Aerial crown-view tile of a tropical tree (Barro Colorado Island, Panama), acquired 20250715:
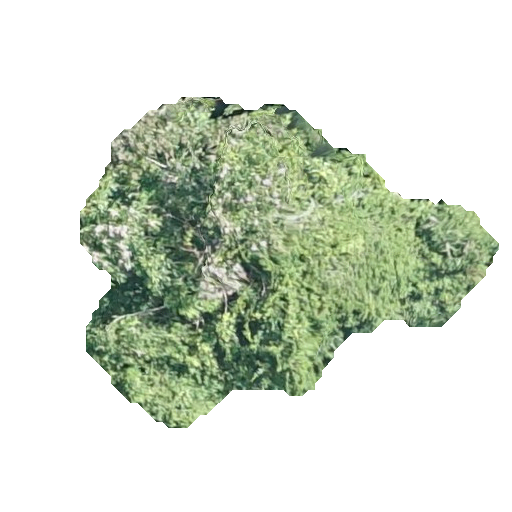
Species: Dipteryx oleifera
GBIF accepted scientific name: Dipteryx oleifera
Crown area: 129.263 m²